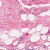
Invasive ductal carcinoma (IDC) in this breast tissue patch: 0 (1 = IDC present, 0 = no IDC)